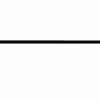
Label: dusty